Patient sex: M
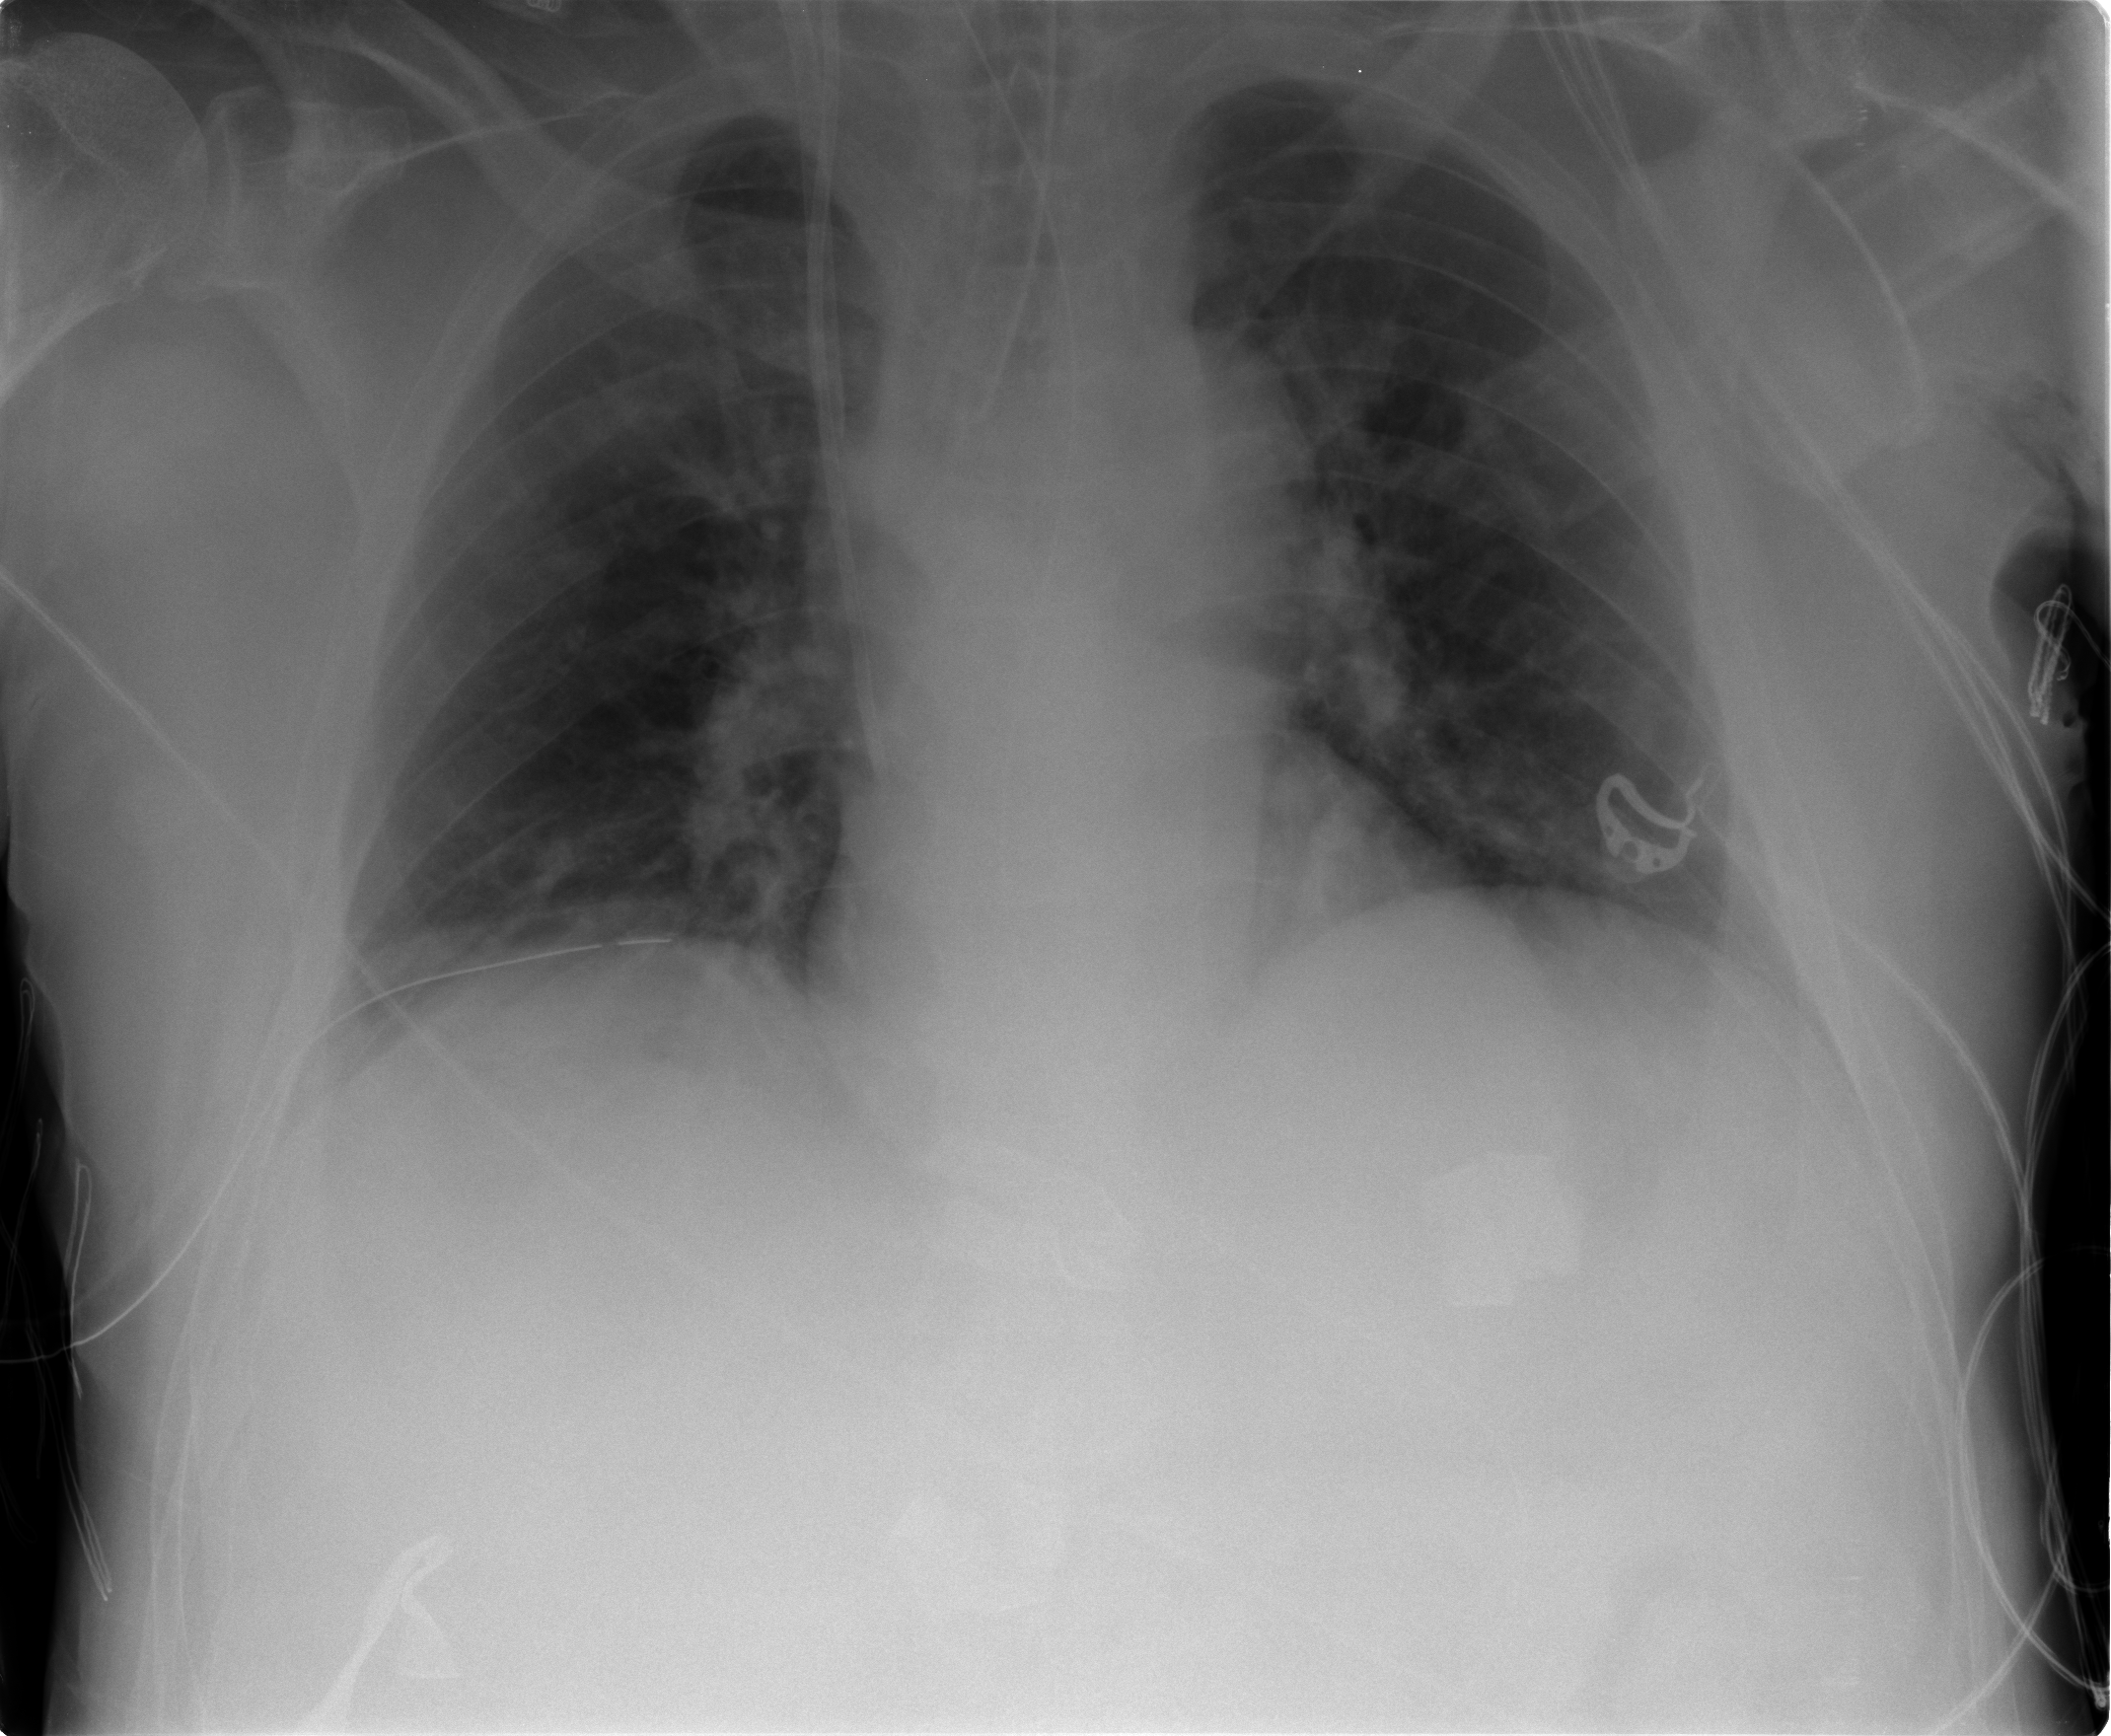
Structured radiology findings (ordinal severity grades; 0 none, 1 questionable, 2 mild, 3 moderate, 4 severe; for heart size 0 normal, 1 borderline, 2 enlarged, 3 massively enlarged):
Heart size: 0
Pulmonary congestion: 1
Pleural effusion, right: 2
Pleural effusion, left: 0
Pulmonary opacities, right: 0
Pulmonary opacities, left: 0
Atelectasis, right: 2
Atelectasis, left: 0